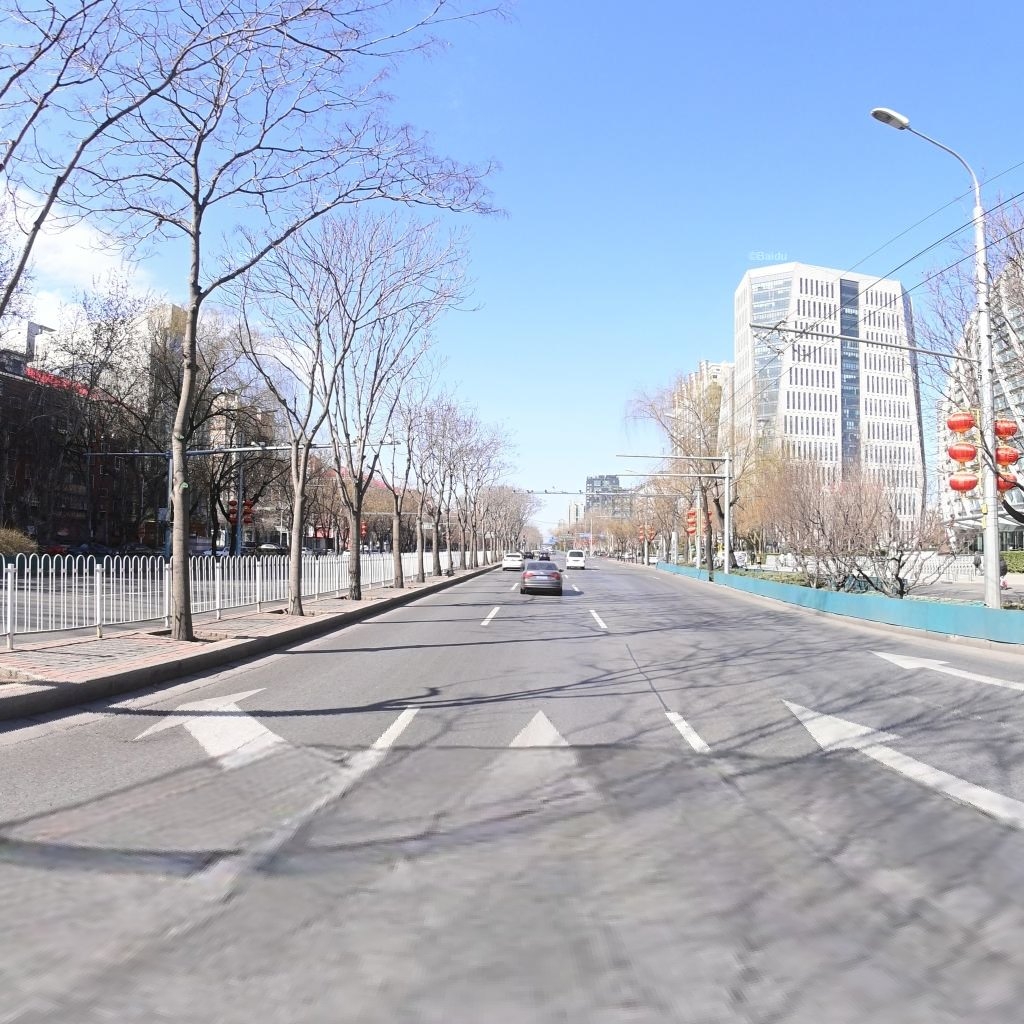
Region: Chaoyang
Road damage annotations: longitudinal patch